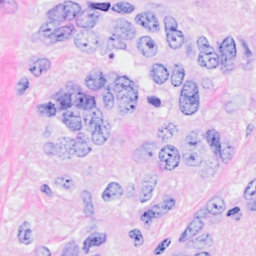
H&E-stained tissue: Breast